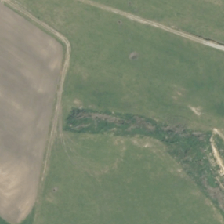
Land cover: harvested_forest